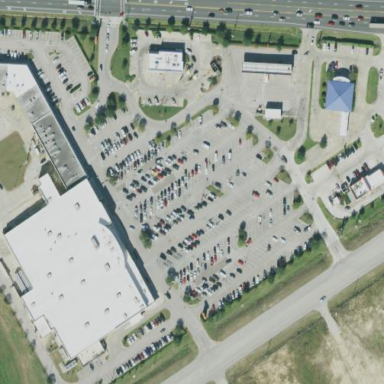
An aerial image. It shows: Retail area.